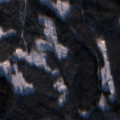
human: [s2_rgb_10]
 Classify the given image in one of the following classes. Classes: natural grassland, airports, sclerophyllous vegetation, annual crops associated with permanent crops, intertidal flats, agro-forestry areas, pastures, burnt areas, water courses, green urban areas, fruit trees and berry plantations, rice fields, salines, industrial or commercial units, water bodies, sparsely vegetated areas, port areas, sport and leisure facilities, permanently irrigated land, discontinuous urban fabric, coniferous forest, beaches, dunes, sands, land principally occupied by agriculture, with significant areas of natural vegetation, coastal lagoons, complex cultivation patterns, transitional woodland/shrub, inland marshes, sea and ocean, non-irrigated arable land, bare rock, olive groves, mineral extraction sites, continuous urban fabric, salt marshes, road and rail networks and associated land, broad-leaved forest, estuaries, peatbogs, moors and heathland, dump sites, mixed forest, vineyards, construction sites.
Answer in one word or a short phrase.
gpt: coniferous forest, transitional woodland/shrub